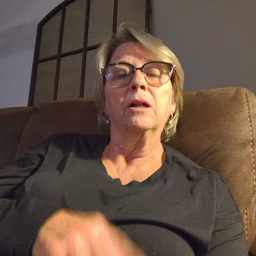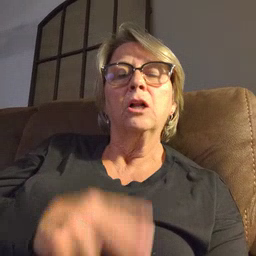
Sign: pen